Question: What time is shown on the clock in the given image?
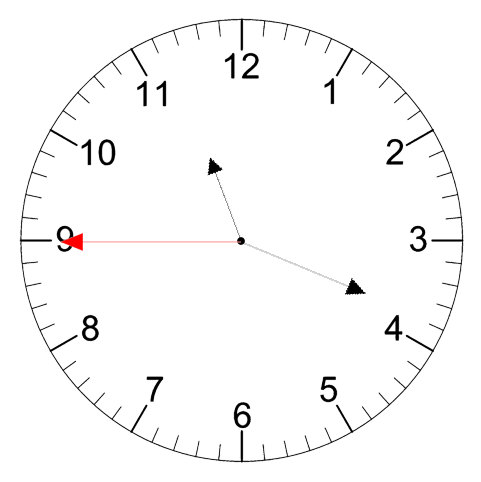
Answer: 11:18:45